Field crop: maize
Growth stage: 2
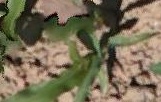
Species: maize